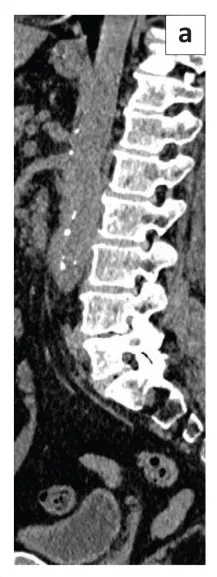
Sagittal. Sections of the CT abdomen indicate atheromatous calcific plaques on unenhanced CT.
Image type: radiology (ct)